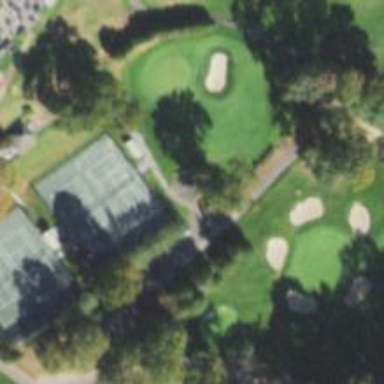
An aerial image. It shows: Path designated for golf carts.